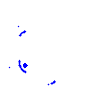
Particle: electron